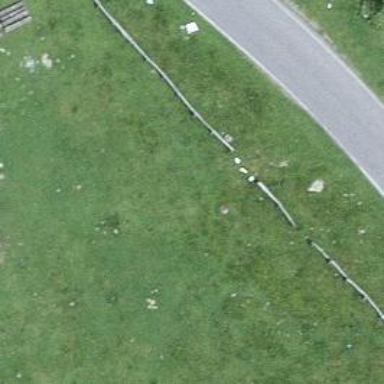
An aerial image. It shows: Entrance with barrier.